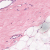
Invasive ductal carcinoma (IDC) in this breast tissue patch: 0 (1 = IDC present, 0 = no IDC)